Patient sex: F
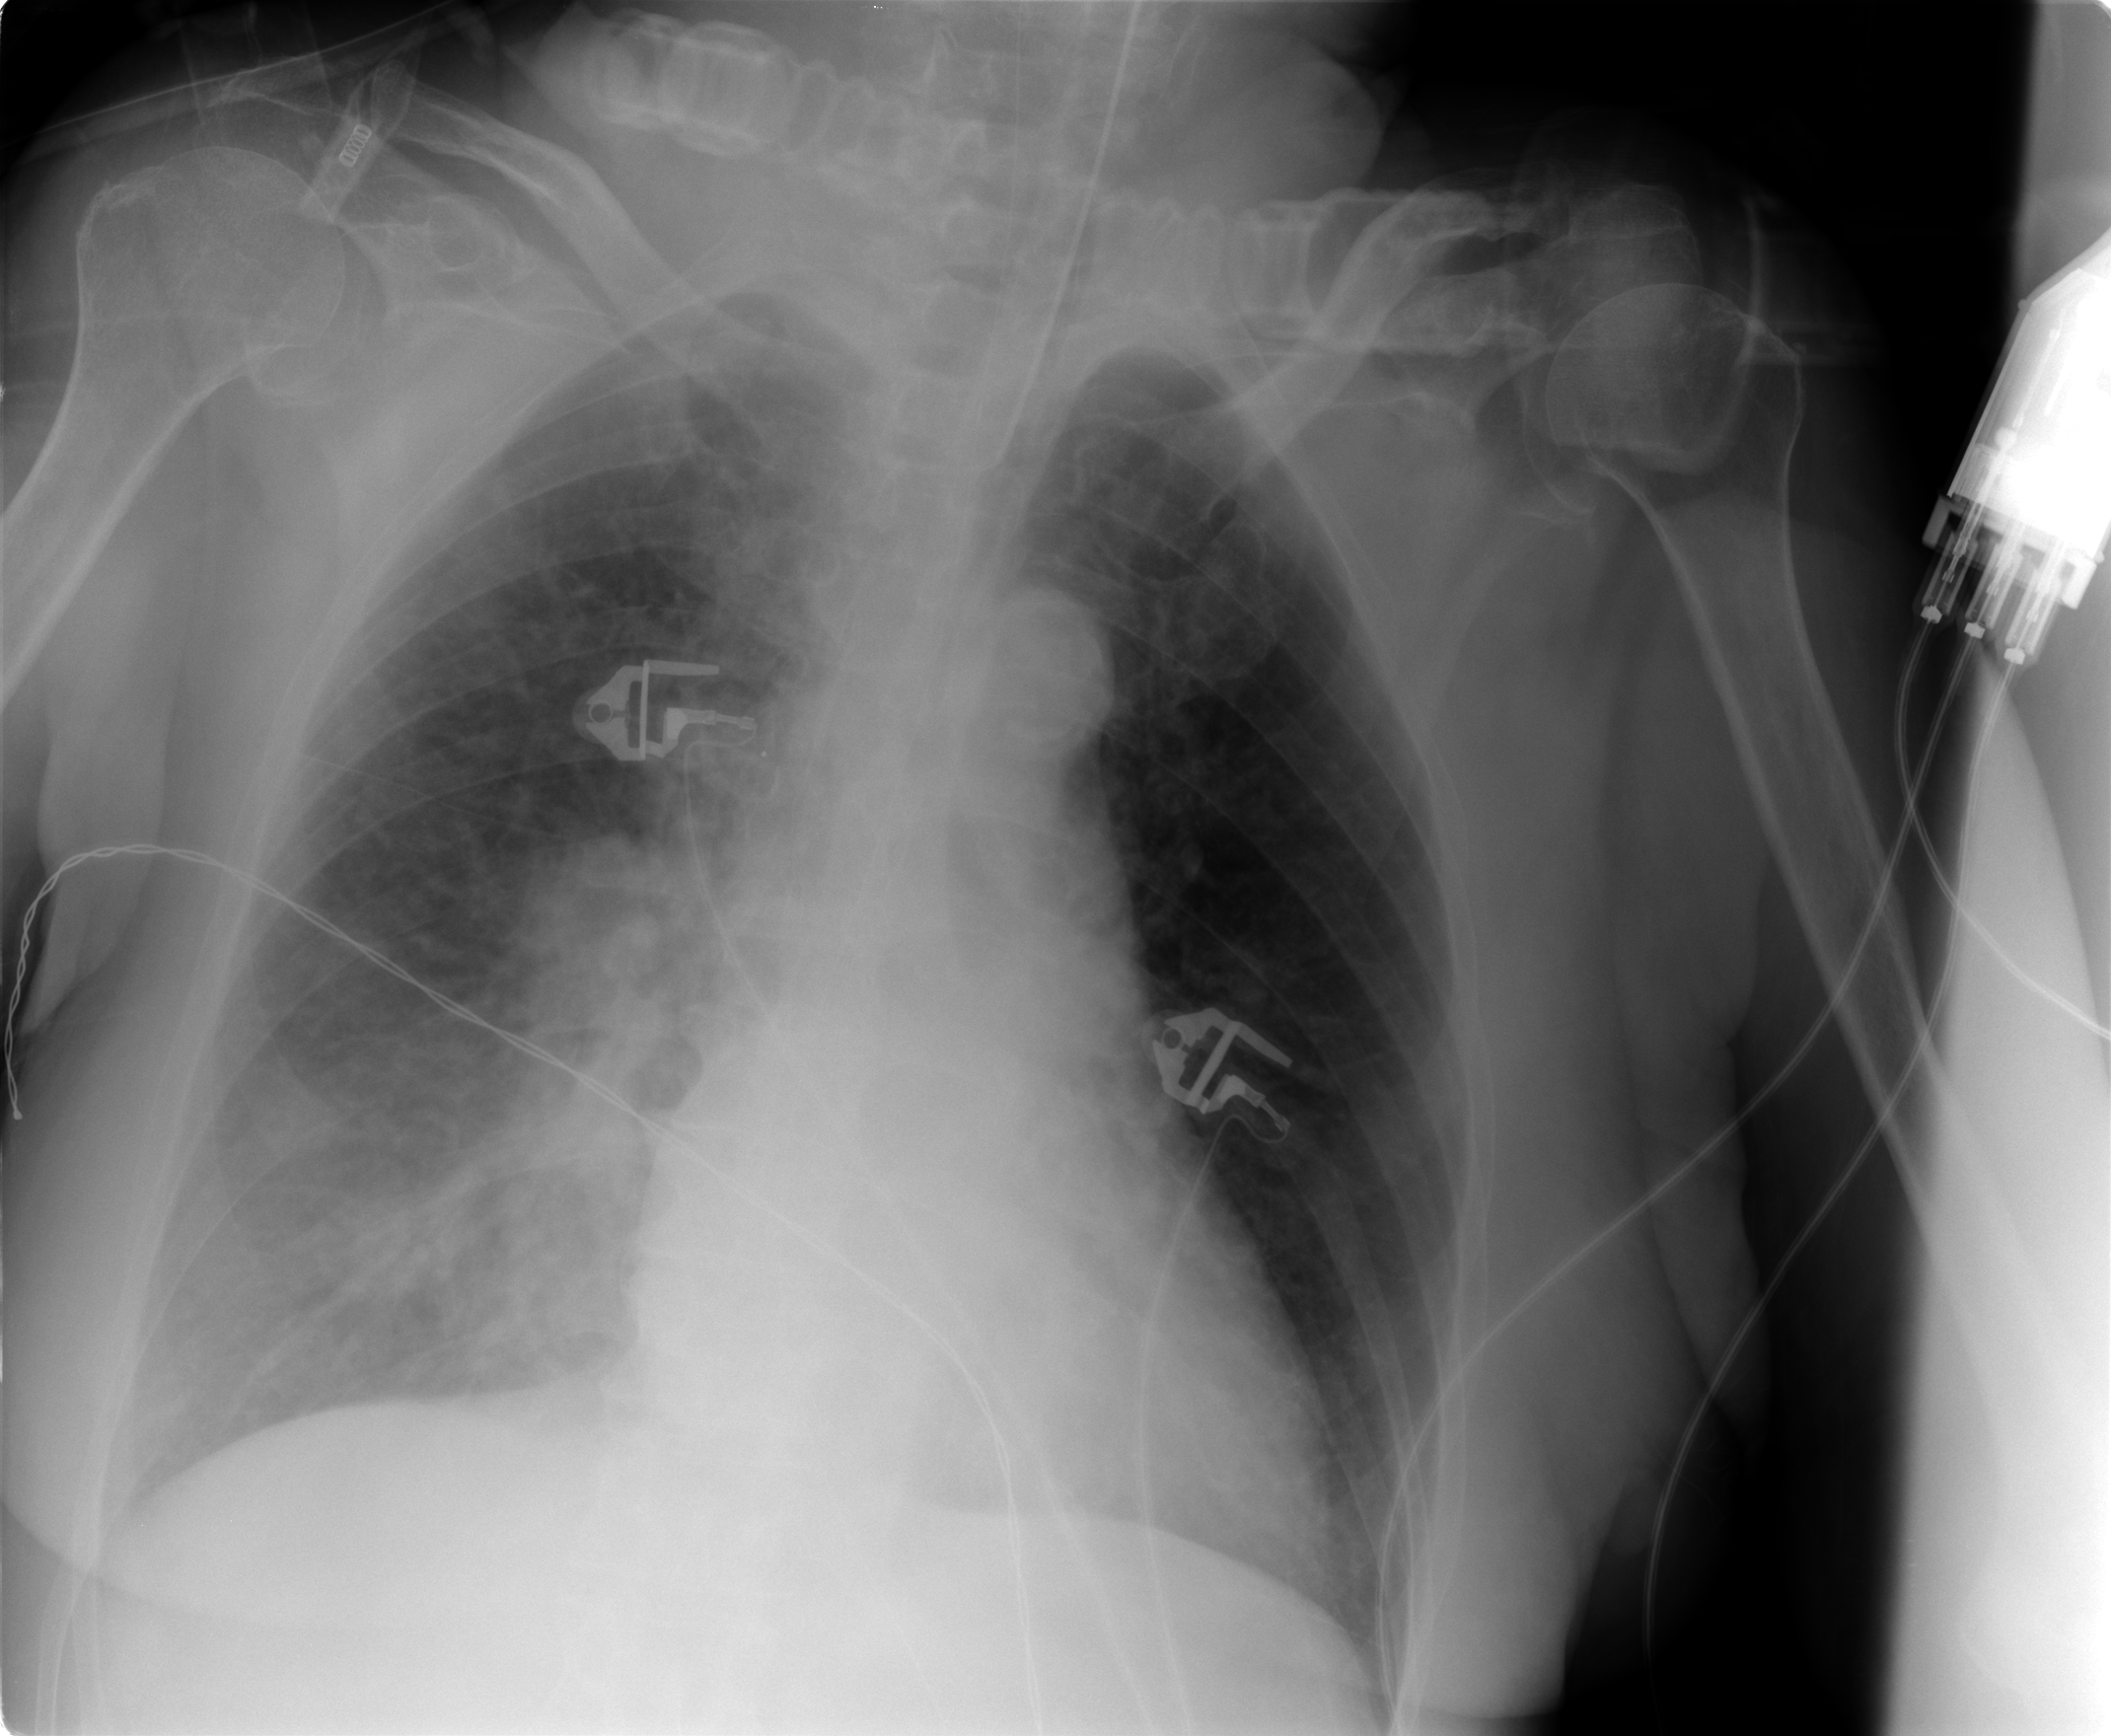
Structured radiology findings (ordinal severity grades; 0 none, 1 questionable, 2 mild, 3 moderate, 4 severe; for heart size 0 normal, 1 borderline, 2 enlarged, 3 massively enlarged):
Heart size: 1
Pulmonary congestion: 0
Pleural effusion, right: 0
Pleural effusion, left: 0
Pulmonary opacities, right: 4
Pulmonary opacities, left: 1
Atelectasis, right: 2
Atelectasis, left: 0